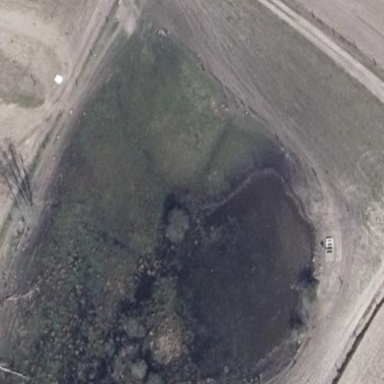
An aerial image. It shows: Serene pond surrounded by nature.